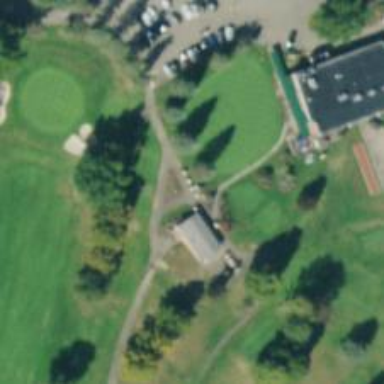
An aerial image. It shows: Golf cartpath that is also road path.